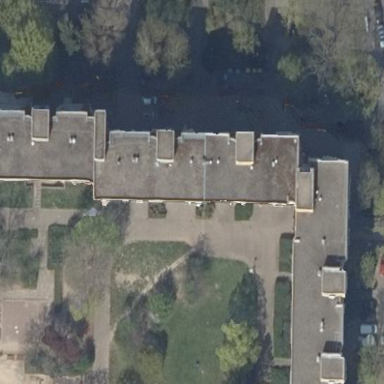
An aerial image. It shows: Building with apartments and flat roof.